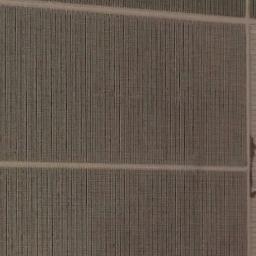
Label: rectangular_farmland